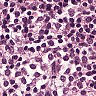
Metastatic tissue present: no